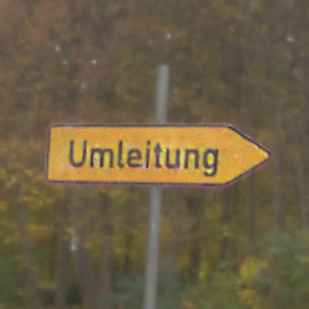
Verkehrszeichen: UmleitungswegweiserRechtsweisend
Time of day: Midday
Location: Outdoor (Nature)
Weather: Overcast
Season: Autumn
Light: Natural